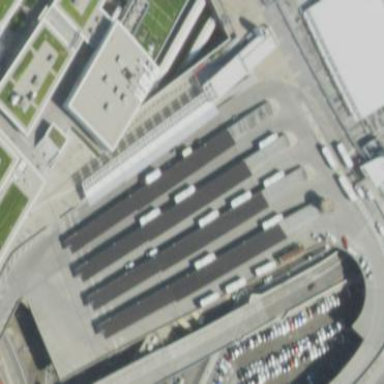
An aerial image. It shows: Bus station which is also public transport station.